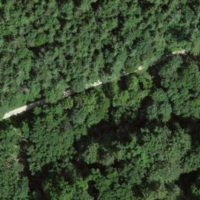
EUNIS habitat code: 41
Species observed at this site:
Sambucus racemosa